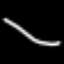
Label: line